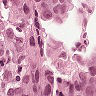
Metastatic tissue present: yes